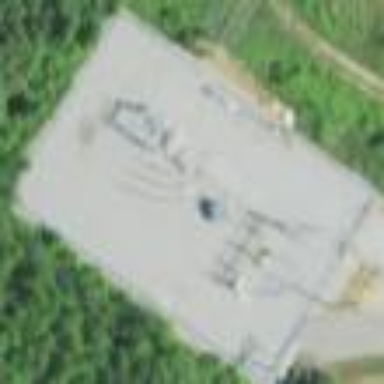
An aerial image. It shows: Distribution substation surrounded by fence.